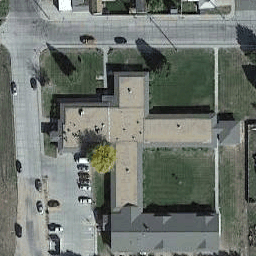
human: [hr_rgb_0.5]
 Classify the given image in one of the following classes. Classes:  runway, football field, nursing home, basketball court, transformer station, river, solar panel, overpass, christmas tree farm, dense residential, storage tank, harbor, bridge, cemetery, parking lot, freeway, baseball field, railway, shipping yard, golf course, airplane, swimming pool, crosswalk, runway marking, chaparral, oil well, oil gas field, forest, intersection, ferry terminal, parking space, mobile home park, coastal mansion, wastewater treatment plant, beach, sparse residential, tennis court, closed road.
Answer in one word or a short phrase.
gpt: nursing home